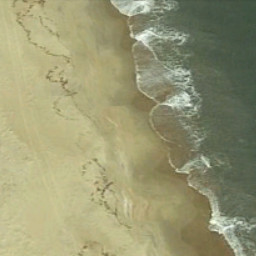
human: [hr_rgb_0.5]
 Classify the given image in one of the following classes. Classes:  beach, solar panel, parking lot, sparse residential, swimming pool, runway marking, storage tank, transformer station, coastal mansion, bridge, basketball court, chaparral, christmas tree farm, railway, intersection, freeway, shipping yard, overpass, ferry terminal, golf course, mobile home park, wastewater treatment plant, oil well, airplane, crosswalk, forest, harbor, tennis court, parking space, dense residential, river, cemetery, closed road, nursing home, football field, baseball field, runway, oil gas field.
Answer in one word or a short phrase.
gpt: beach